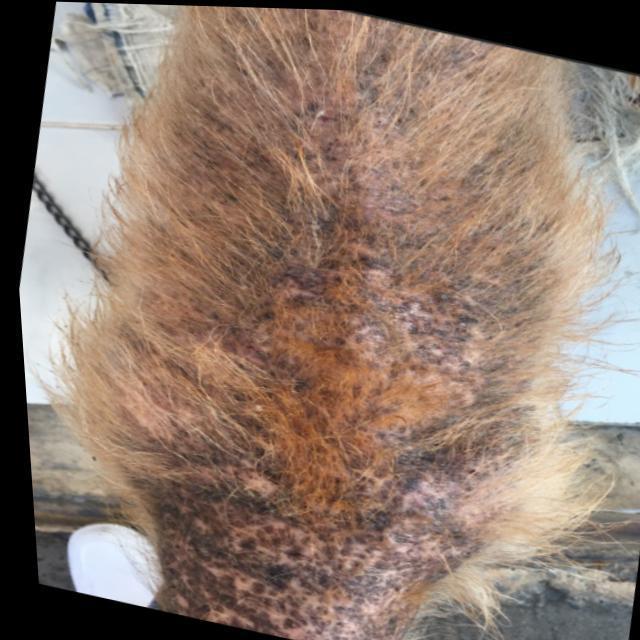
Canine demodicosis (Demodex mange) — caused by Demodex canis mites. Presents with alopecia, follicular papules, pustules, and comedones. Often localized on face and forelimbs.